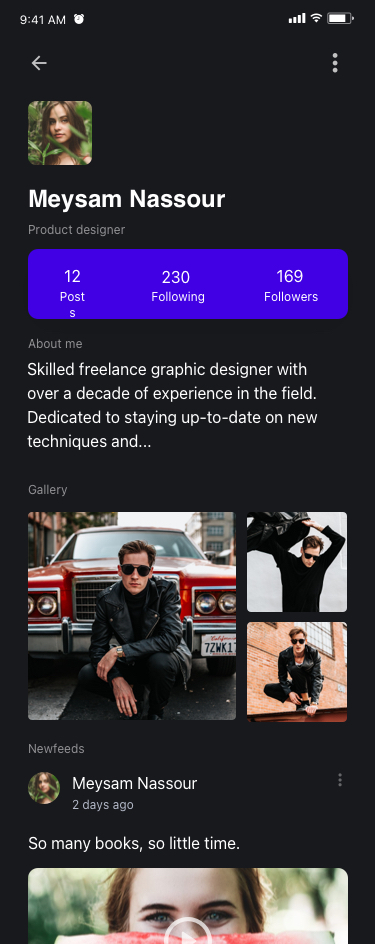
Text in this UI design:
Meysam Nassour
Product designer
UI Text/Heading/H4/Hightlight
Skilled freelance graphic designer with            over a decade of experience in the field. Dedicated to staying up-to-date on new techniques and...
Gallery
About me
Newfeeds
Meysam Nassour
2 days ago
So many books, so little time.
12
Posts
230
Following
169
Followers
9:41 AM